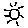
Label: sun